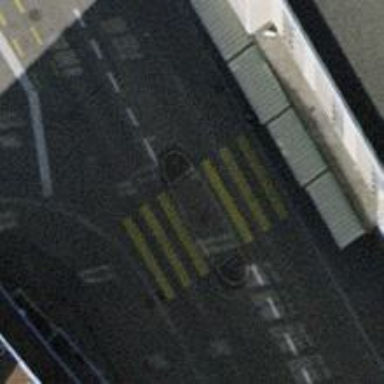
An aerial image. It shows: Uncontrolled zebra crossing with central island. The crossing is marked with zebra stripes.